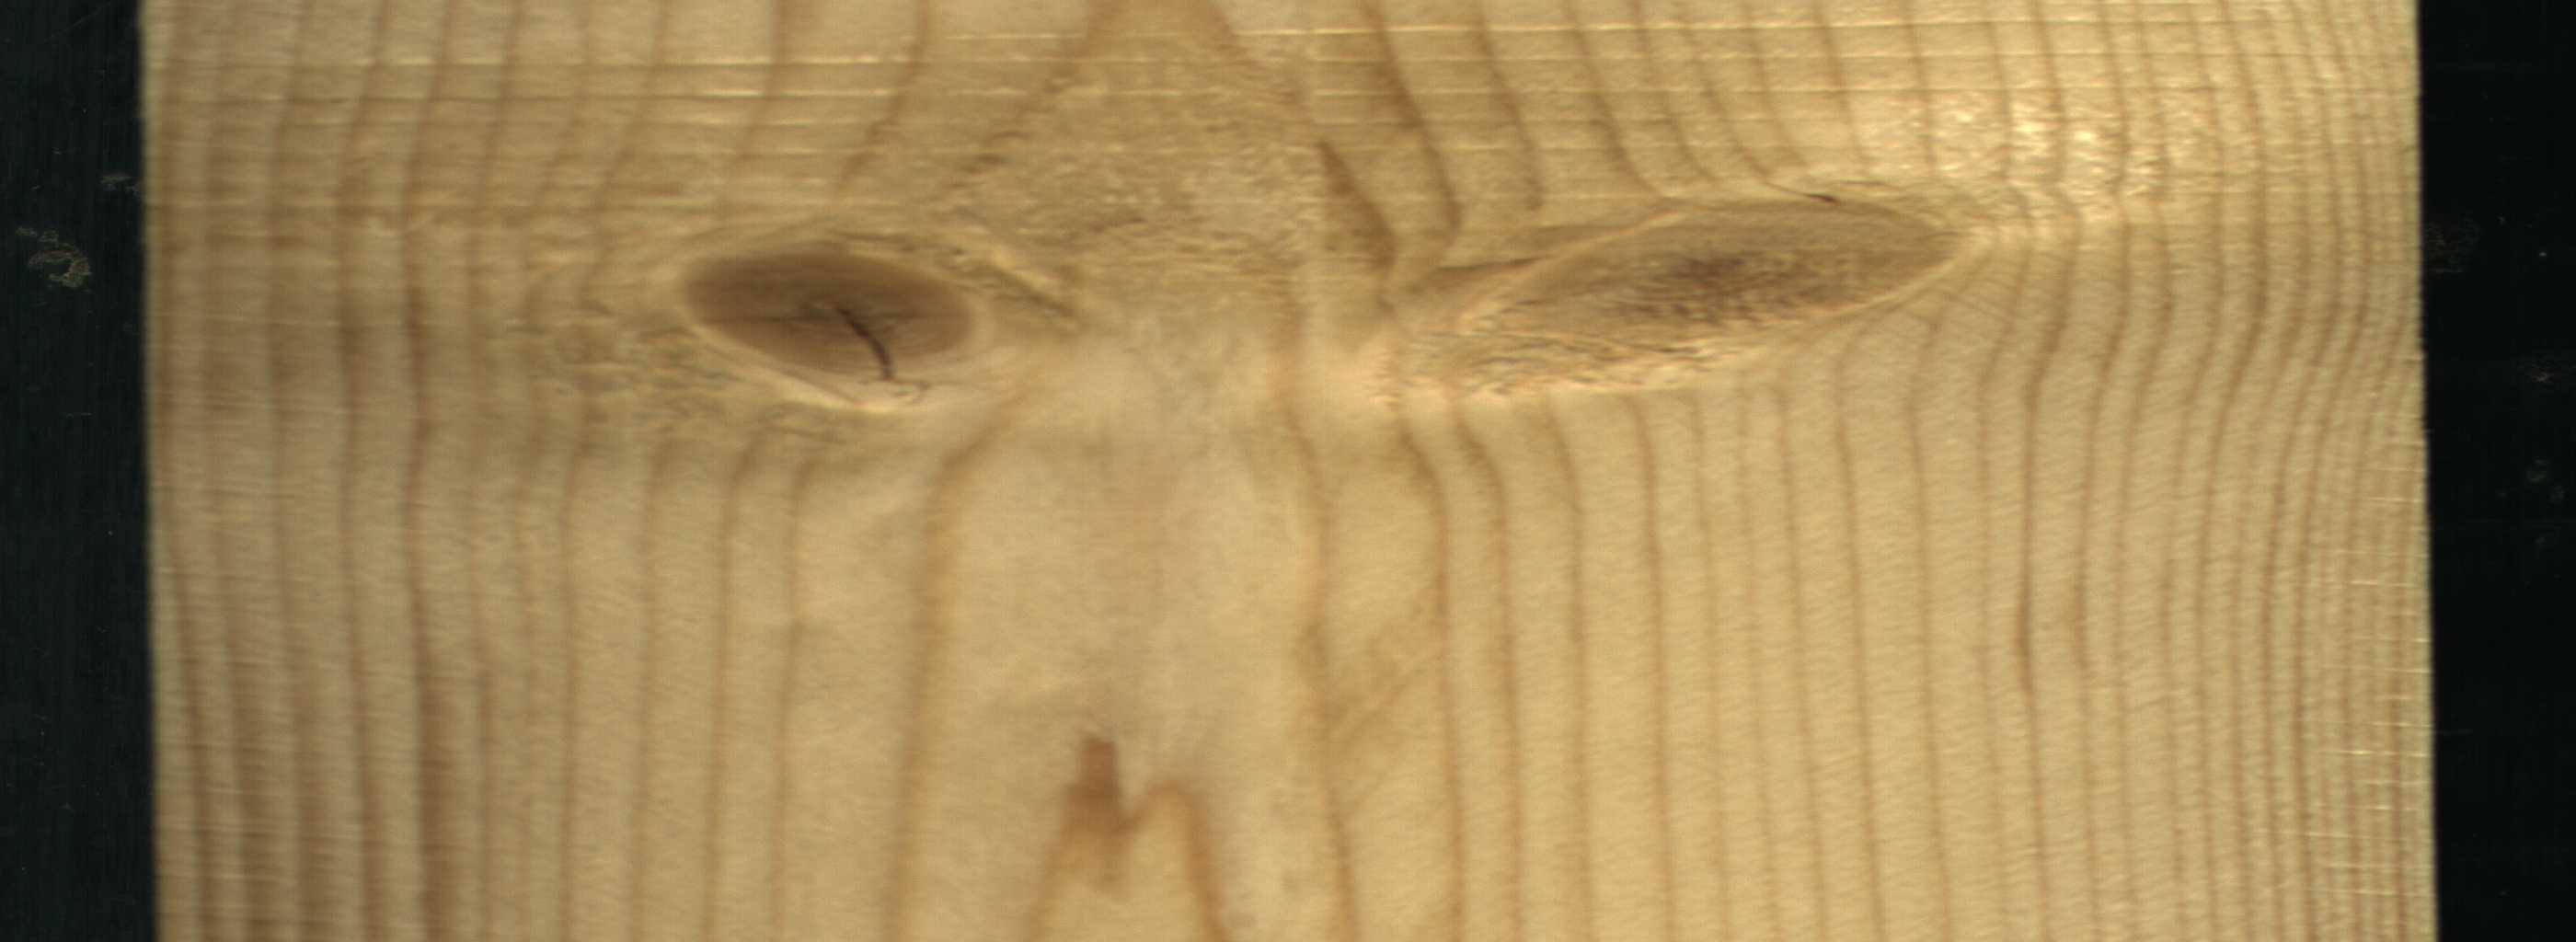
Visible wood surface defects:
knot_with_crack
Live_Knot